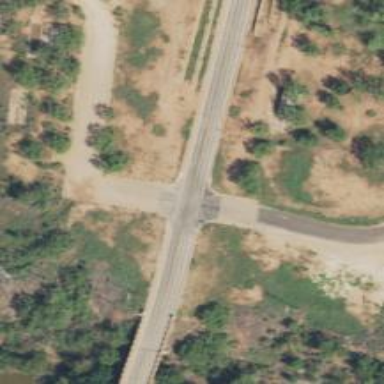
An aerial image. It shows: Unmarked crossing on footway.